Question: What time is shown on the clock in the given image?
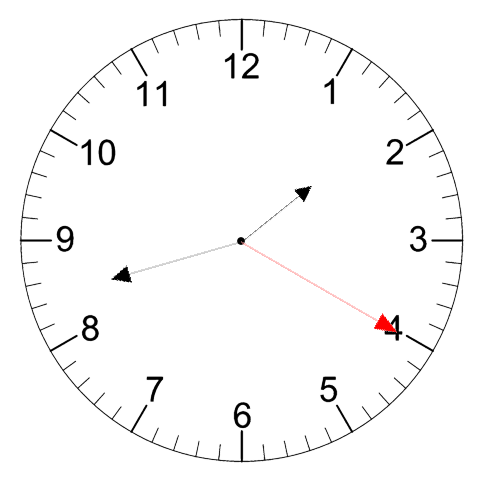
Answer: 01:42:20